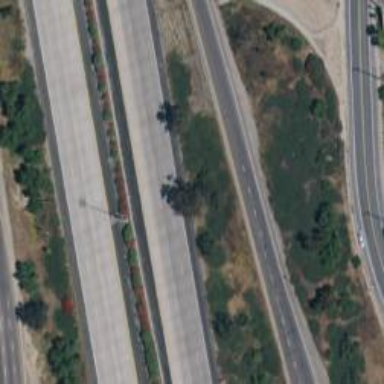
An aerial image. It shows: Motorway link.